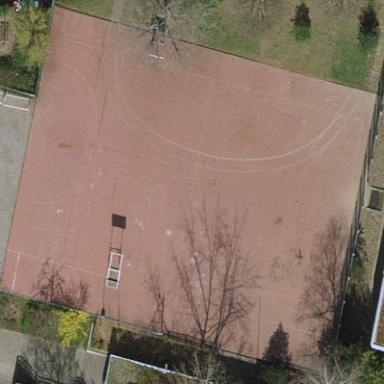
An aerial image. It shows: Basketball court in the leisure land pitch.